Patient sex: M
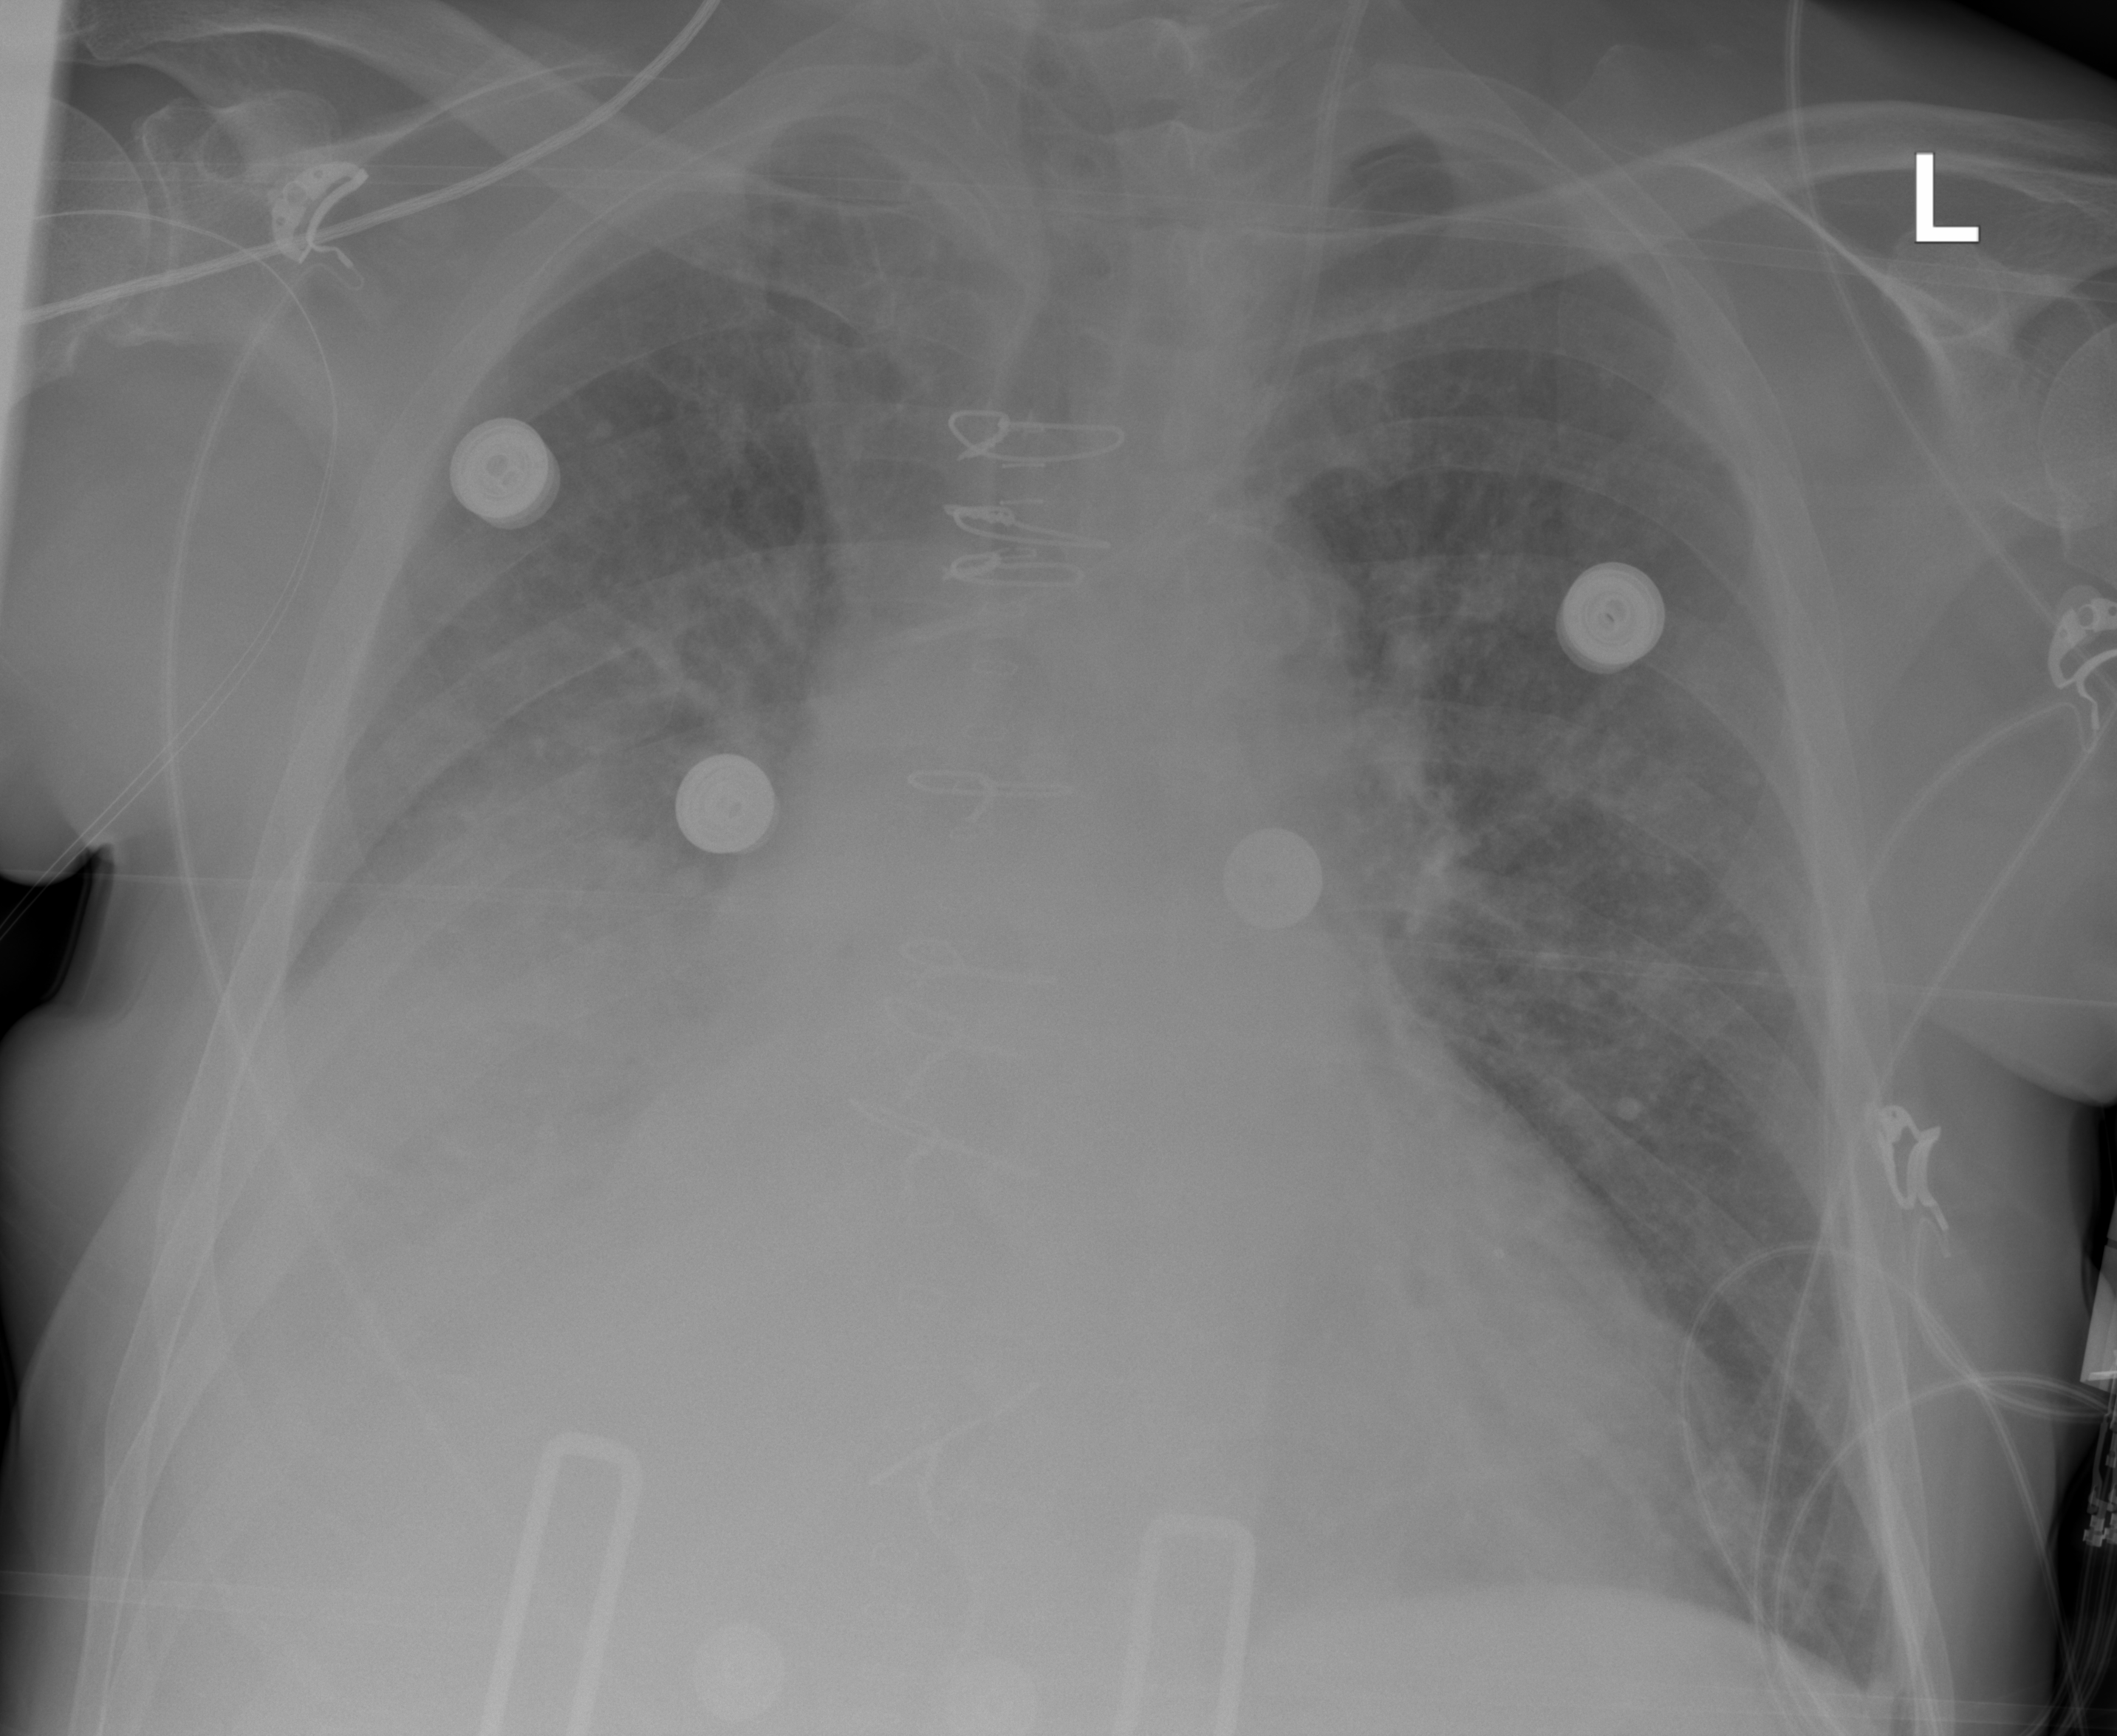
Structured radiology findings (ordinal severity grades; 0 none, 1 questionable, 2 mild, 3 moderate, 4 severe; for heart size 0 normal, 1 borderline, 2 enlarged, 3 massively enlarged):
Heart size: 2
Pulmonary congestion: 2
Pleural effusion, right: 3
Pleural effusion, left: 0
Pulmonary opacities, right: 2
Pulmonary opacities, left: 2
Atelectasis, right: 2
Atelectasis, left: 2